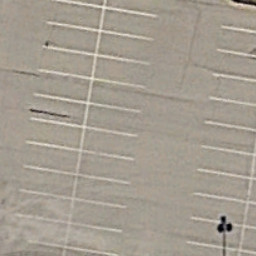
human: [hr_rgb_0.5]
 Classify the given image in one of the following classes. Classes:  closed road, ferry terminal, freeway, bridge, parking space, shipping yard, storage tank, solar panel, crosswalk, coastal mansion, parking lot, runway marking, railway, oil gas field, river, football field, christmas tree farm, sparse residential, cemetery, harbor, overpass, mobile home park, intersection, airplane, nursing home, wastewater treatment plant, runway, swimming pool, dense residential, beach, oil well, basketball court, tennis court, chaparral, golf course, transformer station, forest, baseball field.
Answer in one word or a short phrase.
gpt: parking space